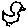
Label: bird